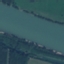
Land use / land cover: River